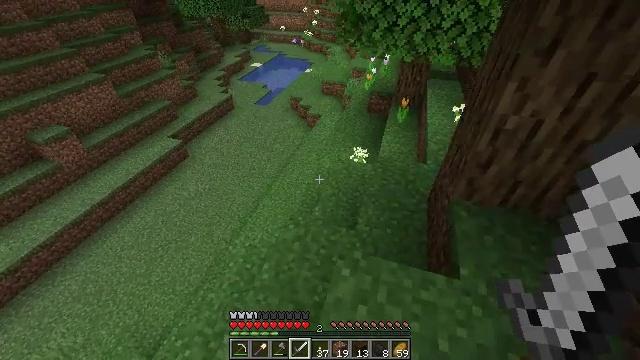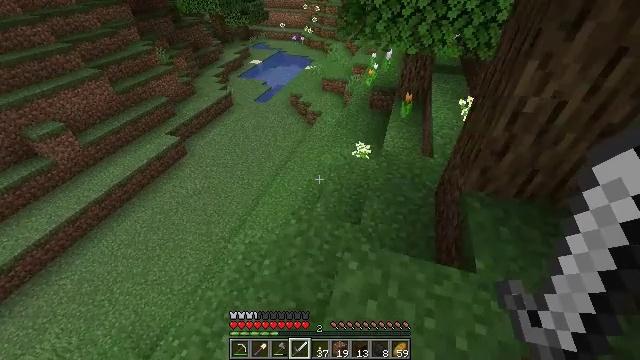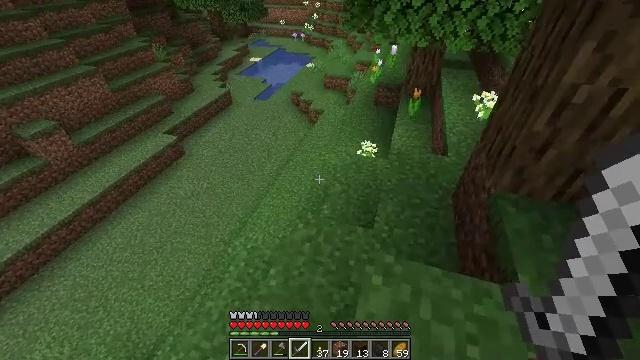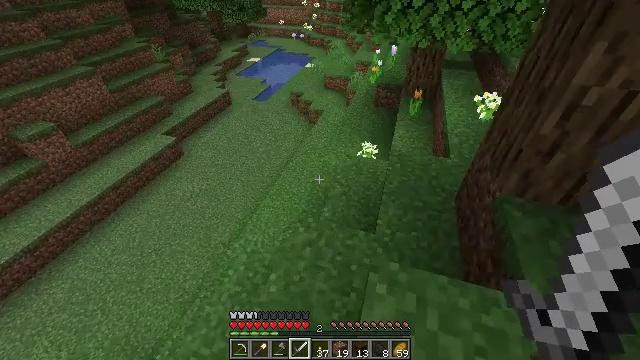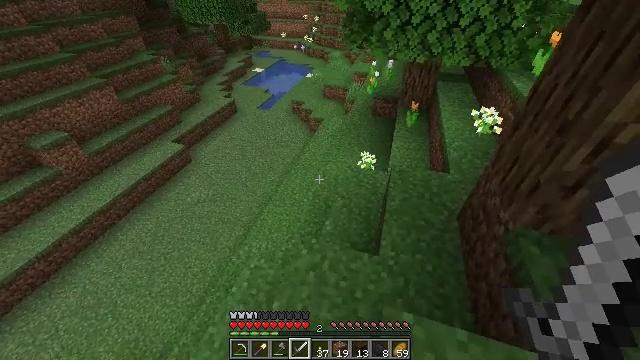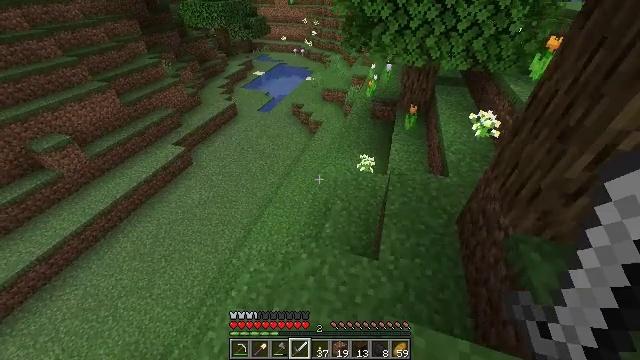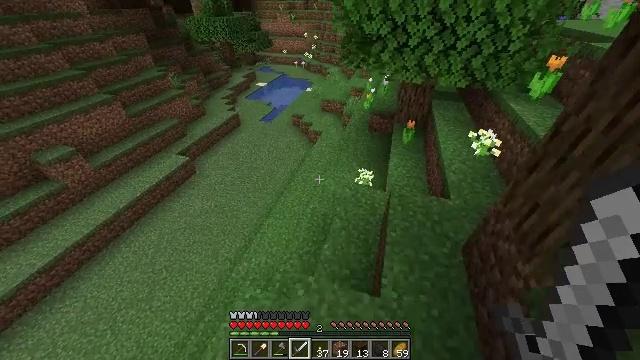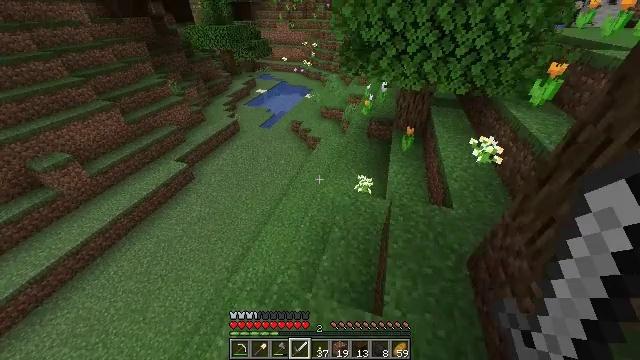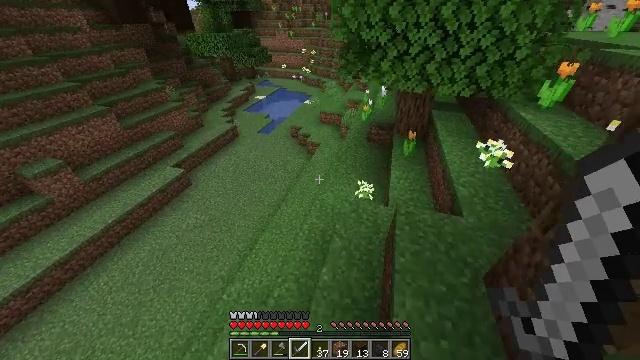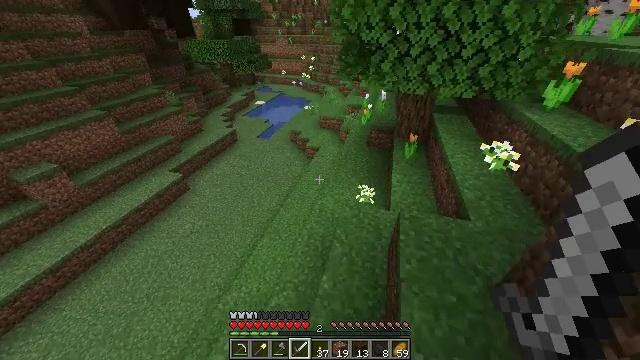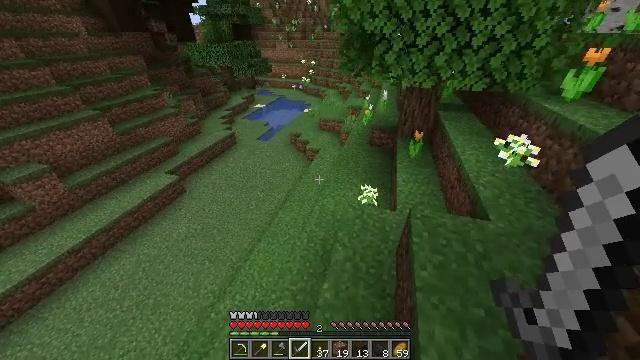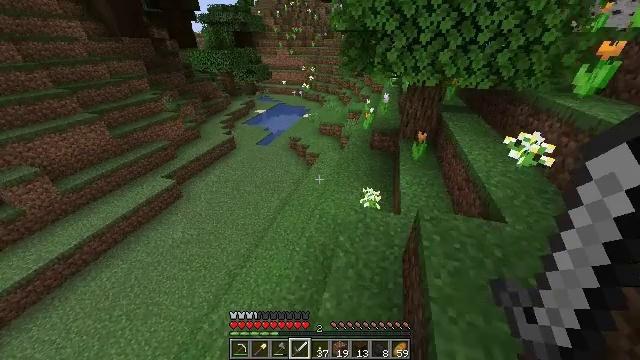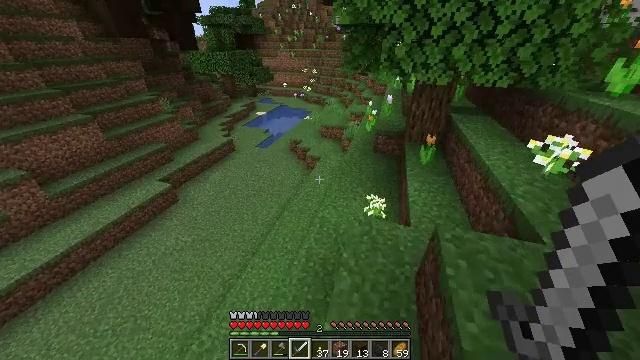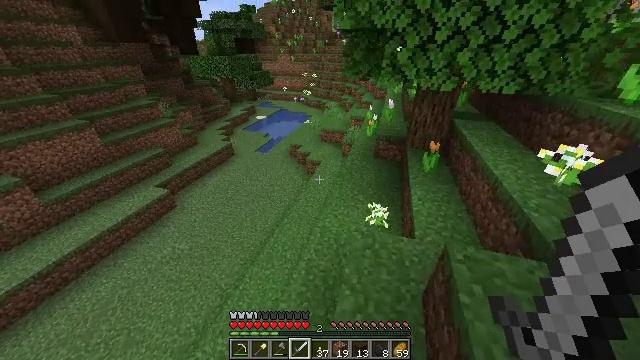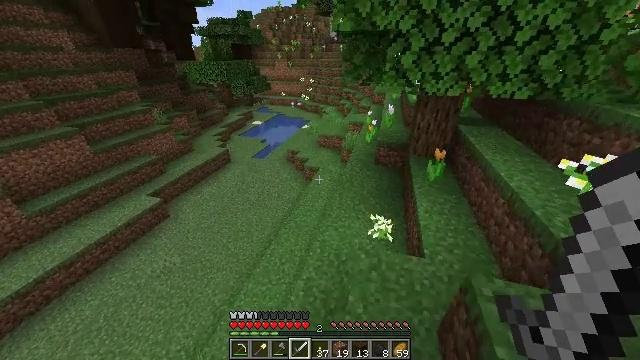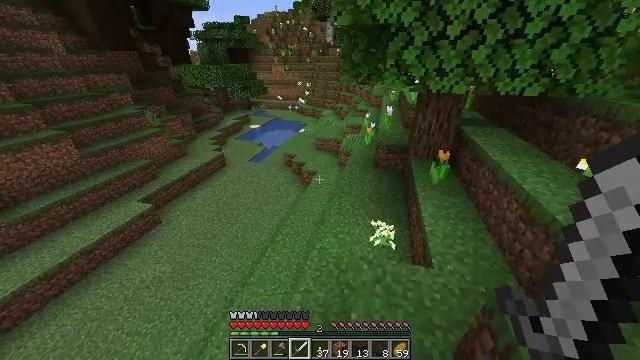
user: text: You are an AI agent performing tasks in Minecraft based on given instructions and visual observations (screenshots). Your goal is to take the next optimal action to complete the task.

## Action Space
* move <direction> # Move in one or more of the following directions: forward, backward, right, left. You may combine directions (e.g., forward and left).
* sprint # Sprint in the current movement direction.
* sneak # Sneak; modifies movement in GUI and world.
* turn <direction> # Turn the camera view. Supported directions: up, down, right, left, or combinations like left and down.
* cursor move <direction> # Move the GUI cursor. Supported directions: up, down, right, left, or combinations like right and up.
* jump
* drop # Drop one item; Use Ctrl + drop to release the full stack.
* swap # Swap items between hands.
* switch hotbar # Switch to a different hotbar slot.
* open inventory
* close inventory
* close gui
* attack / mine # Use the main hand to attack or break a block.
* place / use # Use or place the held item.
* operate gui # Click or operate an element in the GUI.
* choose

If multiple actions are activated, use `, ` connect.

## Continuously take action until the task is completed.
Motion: motion action
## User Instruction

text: Mine a hay block from the field.
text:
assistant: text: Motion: move forward, sprint
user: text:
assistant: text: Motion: move forward, sprint
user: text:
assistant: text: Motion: move forward, sprint
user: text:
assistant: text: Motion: move forward, sprint
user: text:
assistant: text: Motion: move forward, sprint
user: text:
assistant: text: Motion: move forward, sprint
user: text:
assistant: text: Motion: move forward, sprint, turn up
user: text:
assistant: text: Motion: move forward, sprint, turn up
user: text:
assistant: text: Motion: move forward, sprint, turn up
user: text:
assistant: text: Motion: move forward, sprint, turn up
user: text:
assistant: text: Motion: move forward, sprint, turn up
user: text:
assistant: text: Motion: move forward, sprint
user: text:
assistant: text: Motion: move forward, sprint
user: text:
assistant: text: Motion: move forward, sprint, turn up
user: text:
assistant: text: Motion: move forward, sprint
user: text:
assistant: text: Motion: move forward, sprint
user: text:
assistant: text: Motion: move forward, sprint
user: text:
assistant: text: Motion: move forward, sprint
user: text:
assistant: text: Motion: move forward, sprint
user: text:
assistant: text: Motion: move forward, sprint
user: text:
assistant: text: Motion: move forward, sprint
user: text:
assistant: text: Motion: move forward, sprint
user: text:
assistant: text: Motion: move forward, sprint
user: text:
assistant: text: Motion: move forward, sprint
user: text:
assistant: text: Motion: move forward, sprint
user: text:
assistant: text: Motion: move forward, sprint, turn right and up
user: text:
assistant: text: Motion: move forward, sprint, turn right and up
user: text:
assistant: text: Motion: move forward, sprint
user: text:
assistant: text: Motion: move forward, sprint
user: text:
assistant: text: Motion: move forward, sprint